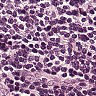
Metastatic tissue present: no